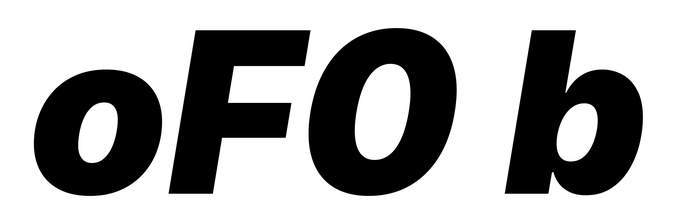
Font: Inter-Italic_Black_Italic